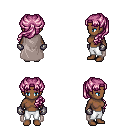
a pixel art fantasy rpg character, female body template, human, dark skin, gray cape, white pants, pink princess hairstyle, metal gloves, four views (front, back, left, right), 2x2 character sprite sheet, small pixel art, hard edges, no anti-aliasing